Question: I am implementing a 2-dimensional data structure for a class. My desired approach is an "NxN" Array of objects.
So,
'''
Cell[][] dataStructure = new Cell[N][N];
'''
My current issue, is that I am very rusty with recursion. Each cell relies on the output of the cell to the left of it, and to the cell above it, to create its output.

Example:
> Assuming standard X,Y directions, I would like to be able to call a
getOutputX method for a cell, Cell[X][Y], and it would recursively
call getOutputX for Cell[X-1][Y] and getOutputY for Cell[X][Y-1] until
it reaches the edge of the array. At this point, the outputs would
propogate back through the array and return the desired output for the
cell.
As I write this out I'm understanding more as I go along, and I feel like I'm very close. Any helpful input or hints would be appreciated.
My specific question is how to create a getOutput method that would get the required input from both the cell above, and the cell to the left of the desired output.
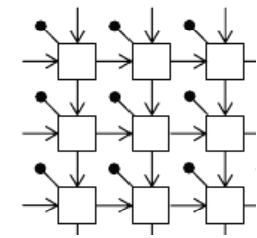
Answer: The algorithm is quite simple:
'''
int getOutput(x, y) {
if (x == 0 || y == 0) {
return hardCodedInput(x, y);
}
int leftOutput = getOutput(x - 1, y);
int topOutput = getOutput(x, y - 1);
return logicGate(x, y).applyLogic(leftOutput, topOutput);
}
'''